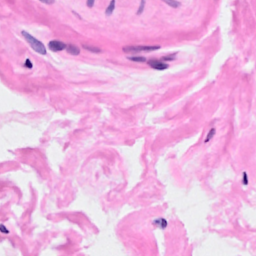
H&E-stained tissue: Breast